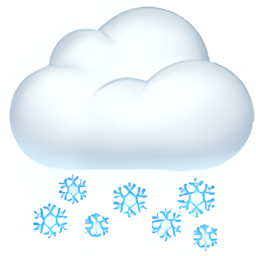
Name: cloud with snow
Emoji: 🌨
Group: Travel & Places
Sub-group: sky & weather